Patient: sex F, age 44
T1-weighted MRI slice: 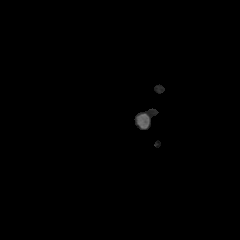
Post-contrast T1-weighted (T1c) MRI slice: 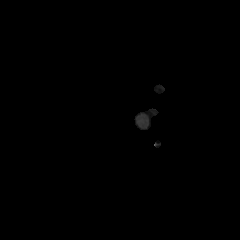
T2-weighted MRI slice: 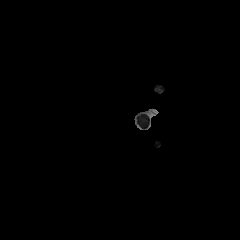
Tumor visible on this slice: no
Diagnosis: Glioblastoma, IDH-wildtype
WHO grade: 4